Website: lowes
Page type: review-order
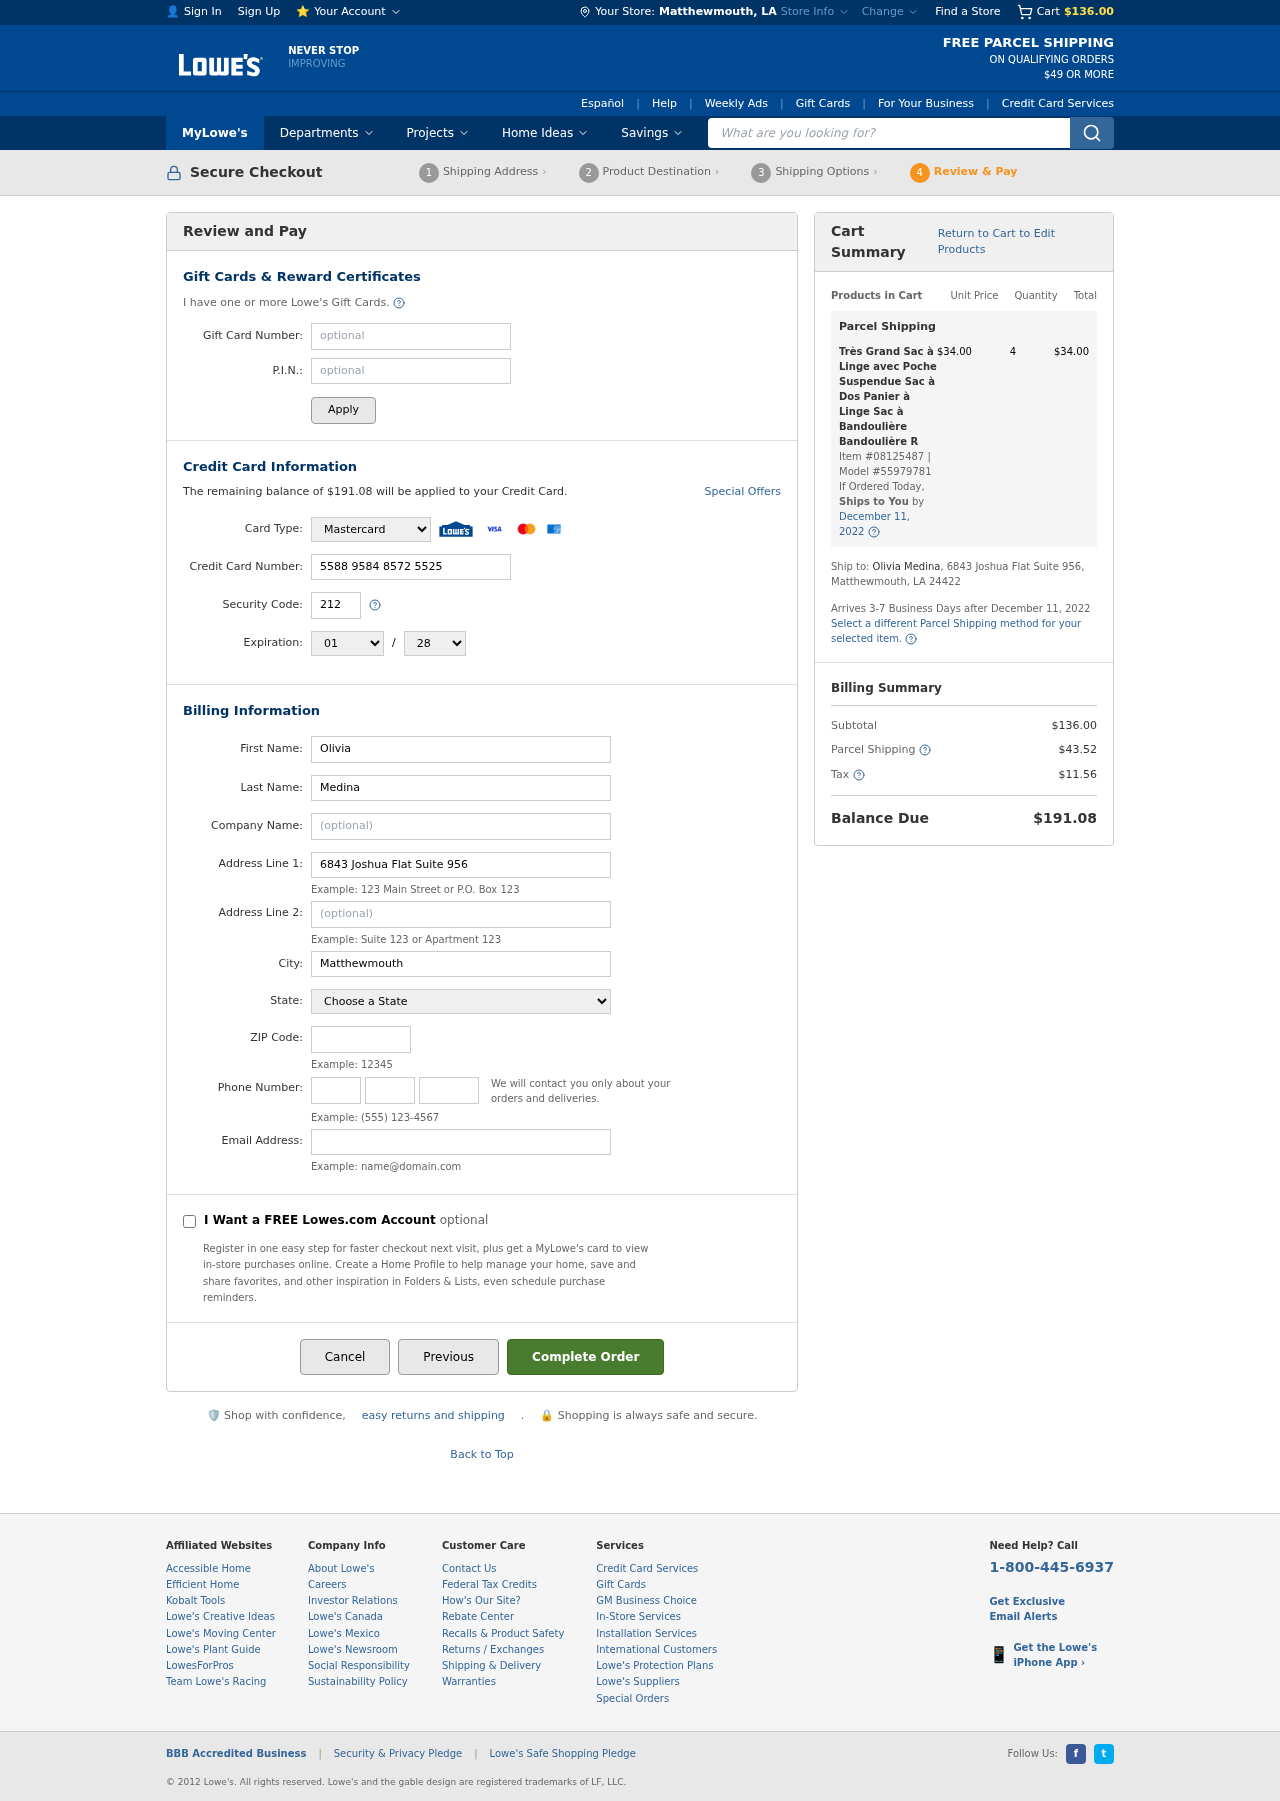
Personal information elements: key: PII_CARD_CVV
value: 212
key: PII_CARD_EXPIRY_MONTH
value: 01
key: PII_CARD_EXPIRY_YEAR
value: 28
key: PII_CARD_NUMBER
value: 5588 9584 8572 5525
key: PII_CARD_TYPE
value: Mastercard
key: PII_CITY
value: Matthewmouth
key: PII_CITY_STATE
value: Matthewmouth, LA
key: PII_EMAIL
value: omedina@yahoo.com
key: PII_FIRSTNAME
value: Olivia
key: PII_LASTNAME
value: Medina
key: PII_PHONE_AREA
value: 450
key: PII_PHONE_PREFIX
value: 376
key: PII_PHONE_SUFFIX
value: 2168
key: PII_POSTCODE
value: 24422
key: PII_STATE
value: Louisiana
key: PII_STREET
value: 6843 Joshua Flat Suite 956
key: PII_STREET2
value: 6843 Joshua Flat Suite 956
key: PII_FULLNAME2
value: Olivia Medina
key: PII_STATE_ABBR
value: LA
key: PII_POSTCODE_FULL
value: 24422
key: PII_CITY_STATE_ZIP
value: Matthewmouth, LA 24422
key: PII_POSTCODE_NUMERIC
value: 24422
Product elements: key: PRODUCT1_NAME
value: Très Grand Sac à Linge avec Poche Suspendue Sac à Dos Panier à Linge Sac à Bandoulière Bandoulière R
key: PRODUCT1_PRICE
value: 34
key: PRODUCT1_QUANTITY
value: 4
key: PRODUCT1_ITEM_NUMBER
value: Item #08125487
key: PRODUCT1_MODEL_NUMBER
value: Model #55979781
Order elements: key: ORDER_SUBTOTAL
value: $136.00
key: ORDER_BALANCE_DUE
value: $191.08
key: ORDER_SHIPPING_DATE
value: December 11, 2022
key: ORDER_ITEM_TOTAL
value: $34.00
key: ORDER_SHIPPING_DATE2
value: December 11, 2022
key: ORDER_SHIPPING_COST
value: $43.52
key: ORDER_TAX
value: $11.56
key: ORDER_TOTAL
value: $191.08
Search elements: key: HEADER_SEARCH
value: What are you looking for?